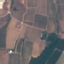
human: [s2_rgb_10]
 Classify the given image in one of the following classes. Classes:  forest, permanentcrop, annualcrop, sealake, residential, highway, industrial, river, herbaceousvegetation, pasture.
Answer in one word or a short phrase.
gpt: PermanentCrop